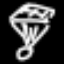
Label: diamond